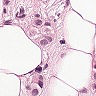
Metastatic tissue present: yes